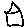
Label: house